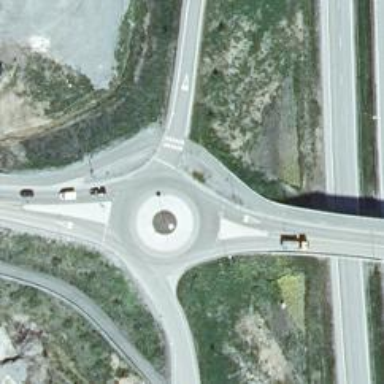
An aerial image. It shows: Tertiary road with asphalt surface leading to roundabout.